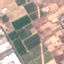
Land use / land cover class: PermanentCrop